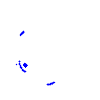
Particle: proton